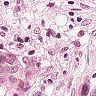
Metastatic tissue present: yes